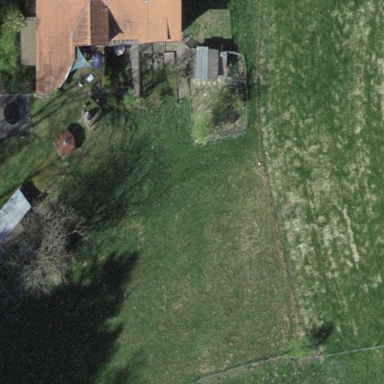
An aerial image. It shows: Farmyard area.